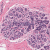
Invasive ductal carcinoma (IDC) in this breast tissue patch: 0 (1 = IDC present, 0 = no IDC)